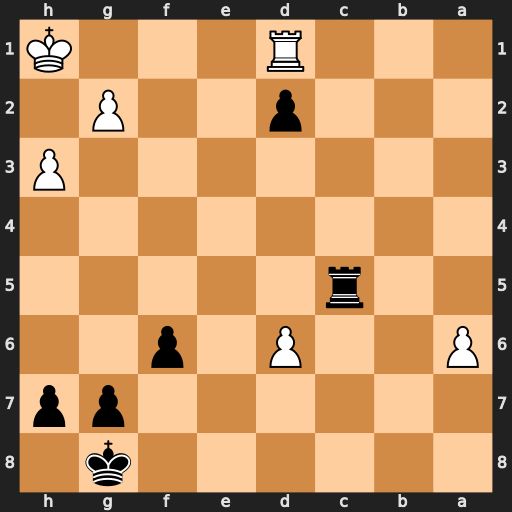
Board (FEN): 6k1/6pp/P2P1p2/2r5/8/7P/3p2P1/3R3K
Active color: b
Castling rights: -
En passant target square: -
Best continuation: Rc1 d7 Rxd1+ Kh2 Rh1+